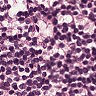
Metastatic tissue present: no